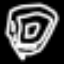
Label: donut